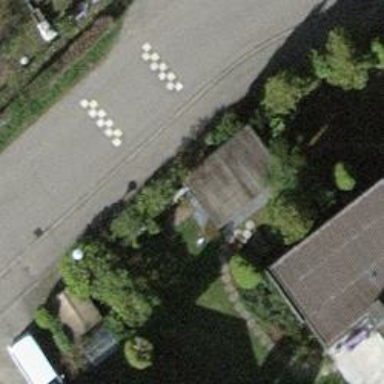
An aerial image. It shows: Traffic calming cushion.